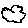
Label: cloud